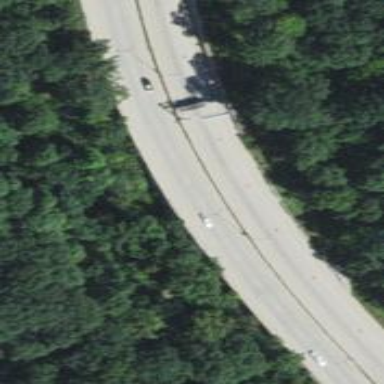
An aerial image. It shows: Trunk highway.